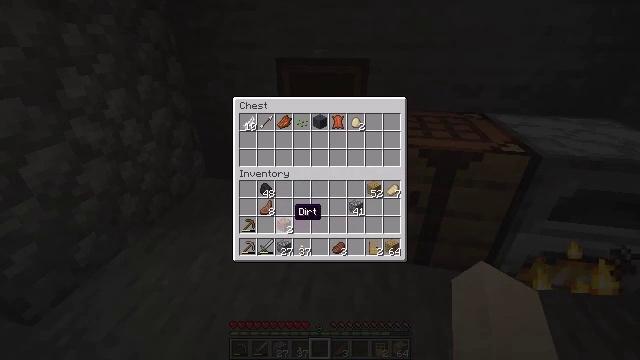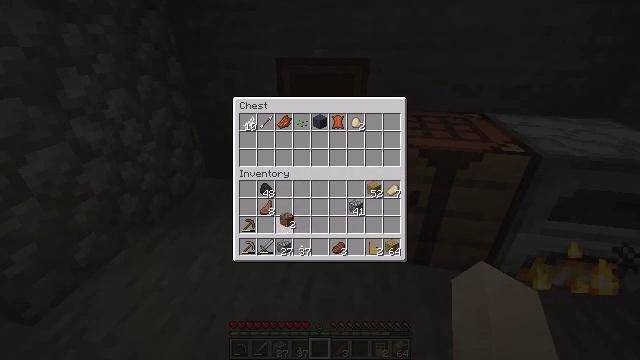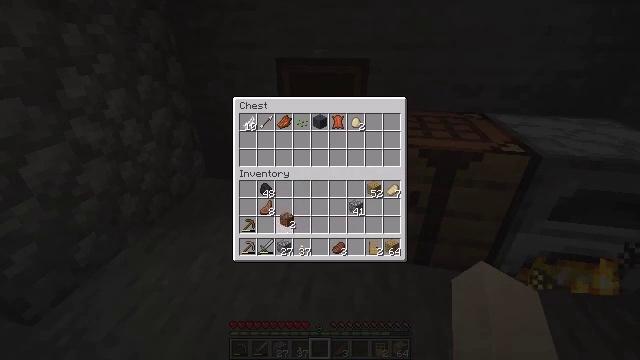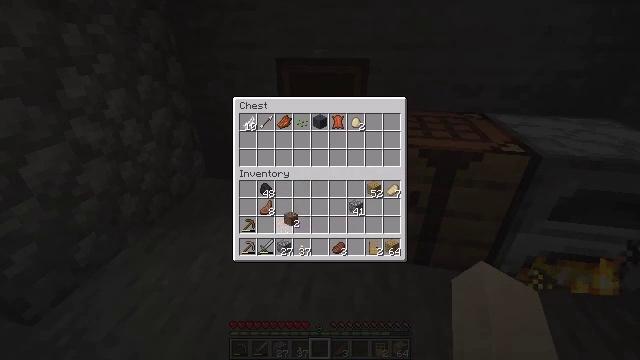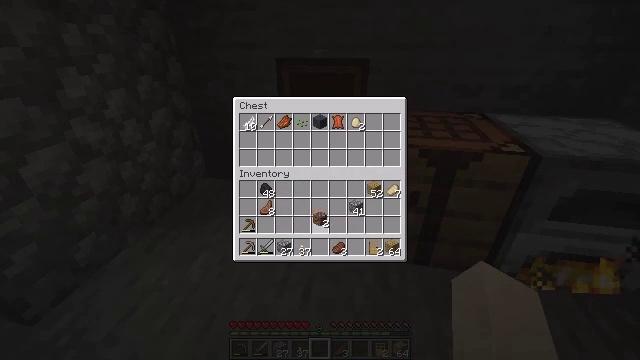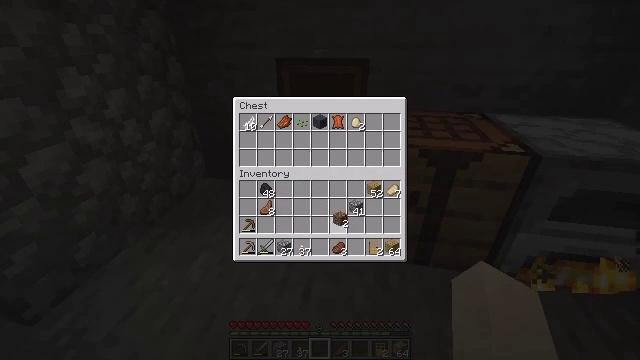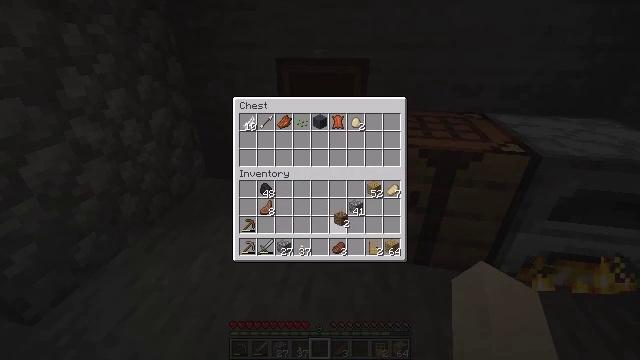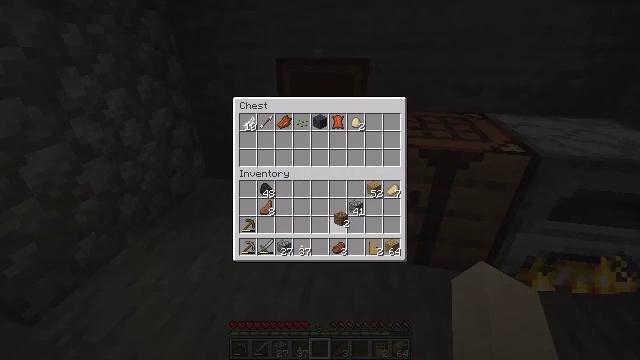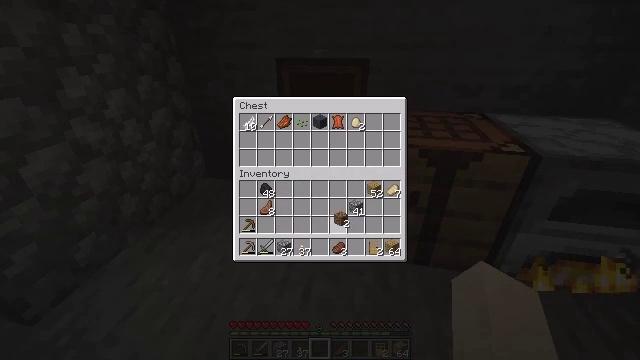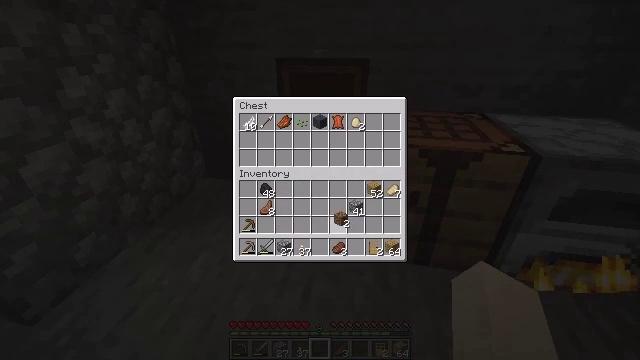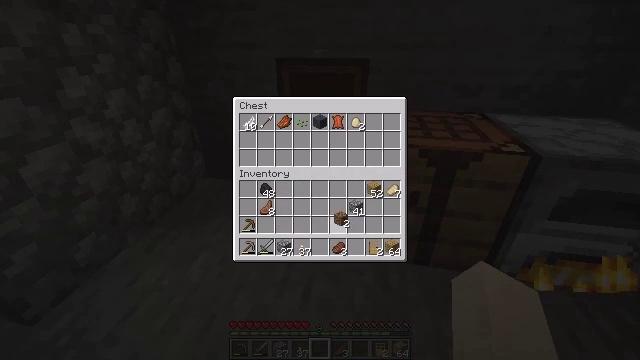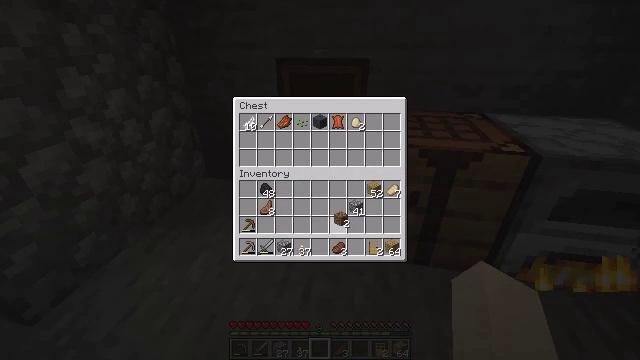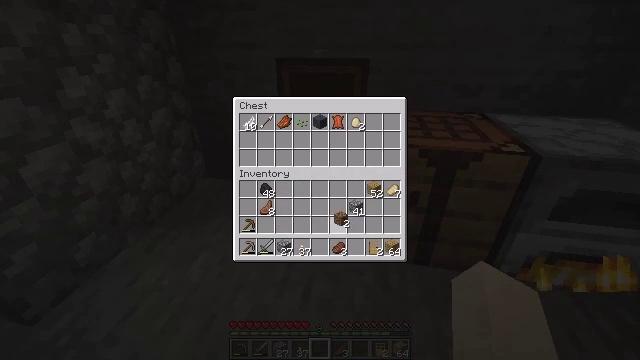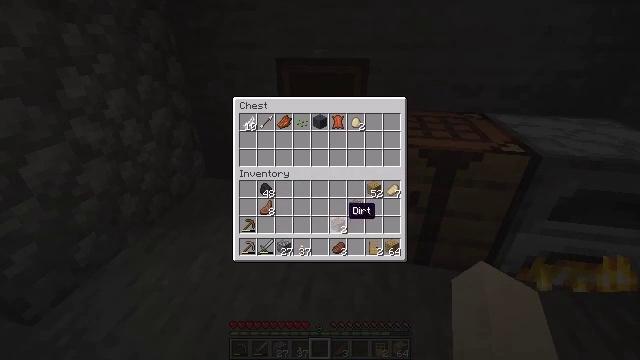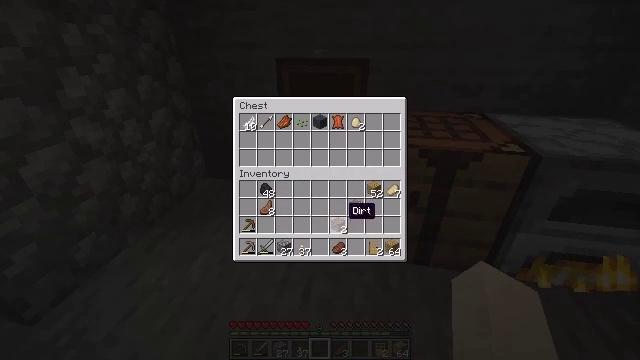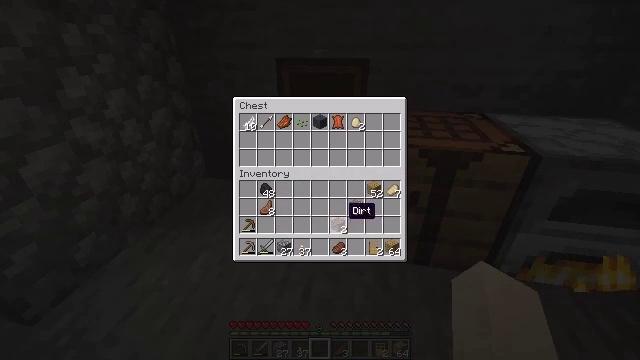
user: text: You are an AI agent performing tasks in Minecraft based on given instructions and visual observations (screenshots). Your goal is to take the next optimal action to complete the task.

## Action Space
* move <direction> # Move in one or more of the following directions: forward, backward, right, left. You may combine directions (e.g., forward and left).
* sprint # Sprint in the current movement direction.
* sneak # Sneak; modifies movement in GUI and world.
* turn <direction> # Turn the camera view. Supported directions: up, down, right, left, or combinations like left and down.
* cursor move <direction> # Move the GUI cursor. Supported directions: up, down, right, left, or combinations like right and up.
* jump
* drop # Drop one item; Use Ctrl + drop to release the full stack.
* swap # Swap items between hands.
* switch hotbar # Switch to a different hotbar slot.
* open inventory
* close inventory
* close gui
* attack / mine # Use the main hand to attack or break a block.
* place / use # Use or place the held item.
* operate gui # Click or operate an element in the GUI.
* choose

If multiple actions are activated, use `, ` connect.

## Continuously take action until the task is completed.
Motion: motion action
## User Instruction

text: Make cobblestone stairs using cobblestone.
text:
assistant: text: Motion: operate gui
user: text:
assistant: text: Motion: operate gui
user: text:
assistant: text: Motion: operate gui
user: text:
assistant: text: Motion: cursor move right
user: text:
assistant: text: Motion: cursor move right
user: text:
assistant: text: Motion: no_op
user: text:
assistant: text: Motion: no_op
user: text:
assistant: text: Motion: no_op
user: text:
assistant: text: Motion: no_op
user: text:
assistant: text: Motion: operate gui
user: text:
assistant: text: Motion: operate gui
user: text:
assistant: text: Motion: operate gui
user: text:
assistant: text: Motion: no_op
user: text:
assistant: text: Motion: no_op
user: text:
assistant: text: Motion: no_op
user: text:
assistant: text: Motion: no_op
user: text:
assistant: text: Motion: no_op
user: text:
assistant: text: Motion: no_op
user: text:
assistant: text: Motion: cursor move down
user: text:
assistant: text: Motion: no_op
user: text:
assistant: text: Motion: no_op
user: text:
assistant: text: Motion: no_op
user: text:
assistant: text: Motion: operate gui
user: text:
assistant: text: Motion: operate gui
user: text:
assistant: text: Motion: operate gui
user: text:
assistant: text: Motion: cursor move right
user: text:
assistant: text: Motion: no_op
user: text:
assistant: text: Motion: no_op
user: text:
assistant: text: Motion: no_op
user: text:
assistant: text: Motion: operate gui